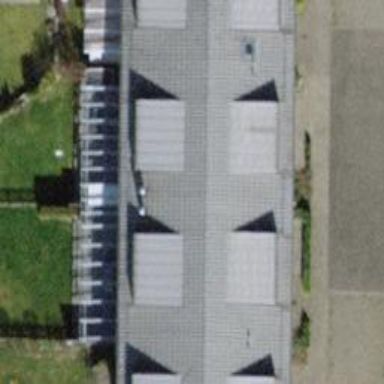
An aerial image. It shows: Terrace building.